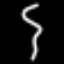
Label: squiggle